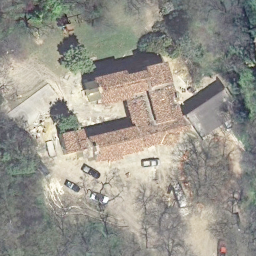
Label: residential